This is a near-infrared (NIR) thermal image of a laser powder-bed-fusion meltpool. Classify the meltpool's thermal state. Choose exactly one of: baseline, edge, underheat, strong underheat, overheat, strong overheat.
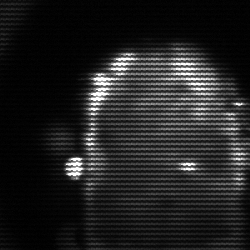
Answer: baseline